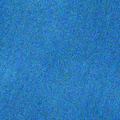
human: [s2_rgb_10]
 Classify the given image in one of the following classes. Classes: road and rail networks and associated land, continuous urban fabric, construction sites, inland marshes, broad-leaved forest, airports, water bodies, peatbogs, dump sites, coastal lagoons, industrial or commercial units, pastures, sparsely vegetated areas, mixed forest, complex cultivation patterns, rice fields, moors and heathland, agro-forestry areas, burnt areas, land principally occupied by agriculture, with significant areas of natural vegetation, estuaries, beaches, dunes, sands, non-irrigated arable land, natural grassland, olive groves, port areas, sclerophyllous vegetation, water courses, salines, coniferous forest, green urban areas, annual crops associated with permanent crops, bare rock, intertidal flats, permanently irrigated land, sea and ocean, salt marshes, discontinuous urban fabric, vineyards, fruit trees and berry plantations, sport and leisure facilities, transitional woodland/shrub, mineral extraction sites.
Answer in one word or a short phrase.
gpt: sea and ocean